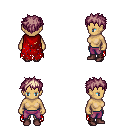
a pixel art fantasy rpg character, female body template, human, tanned skin, red tattered cape, magenta pants, white blonde bedhead hairstyle, maroon shoes, four views (front, back, left, right), 2x2 character sprite sheet, small pixel art, hard edges, no anti-aliasing